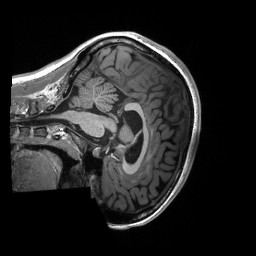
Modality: T1w
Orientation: sagittal
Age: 18
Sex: female
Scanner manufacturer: siemens
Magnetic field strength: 3 T
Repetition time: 2.3 s
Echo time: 0.00298 s